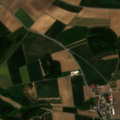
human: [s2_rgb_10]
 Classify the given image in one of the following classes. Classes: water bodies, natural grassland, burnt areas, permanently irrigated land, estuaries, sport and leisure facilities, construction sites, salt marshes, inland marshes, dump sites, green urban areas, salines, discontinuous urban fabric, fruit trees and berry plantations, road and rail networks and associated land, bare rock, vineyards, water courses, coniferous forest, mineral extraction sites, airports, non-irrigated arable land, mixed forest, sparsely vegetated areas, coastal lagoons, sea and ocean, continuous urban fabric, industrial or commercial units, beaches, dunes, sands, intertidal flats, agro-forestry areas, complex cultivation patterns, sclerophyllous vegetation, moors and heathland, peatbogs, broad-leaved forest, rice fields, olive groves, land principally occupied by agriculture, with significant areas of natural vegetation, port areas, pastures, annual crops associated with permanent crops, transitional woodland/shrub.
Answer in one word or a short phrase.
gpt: discontinuous urban fabric, non-irrigated arable land, broad-leaved forest